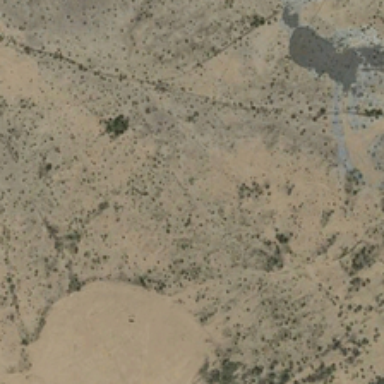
Many little green spots are in a piece of yellow bareland .